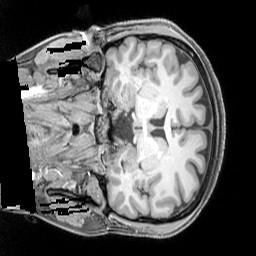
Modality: T1w
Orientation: coronal